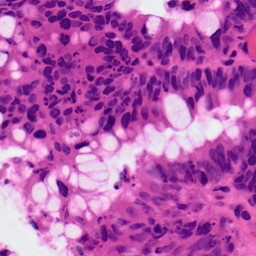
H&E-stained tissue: Colon